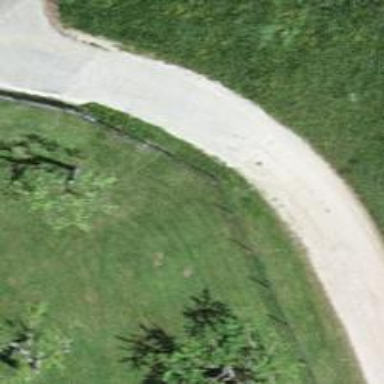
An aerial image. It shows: Well-maintained track road with grade 1 tracktype.